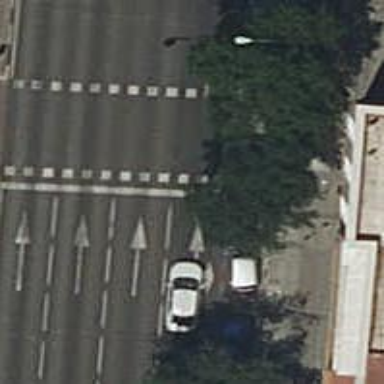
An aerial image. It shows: Road crossing with traffic signals.